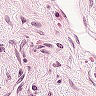
Metastatic tissue present: no